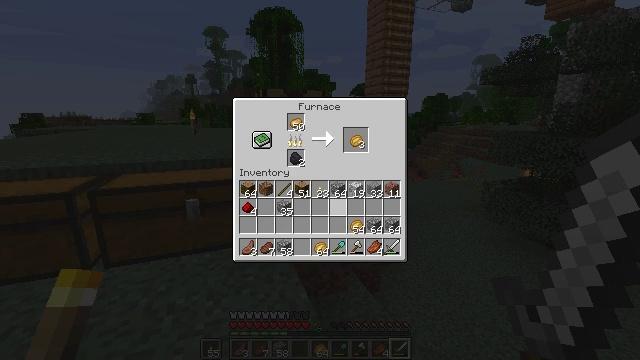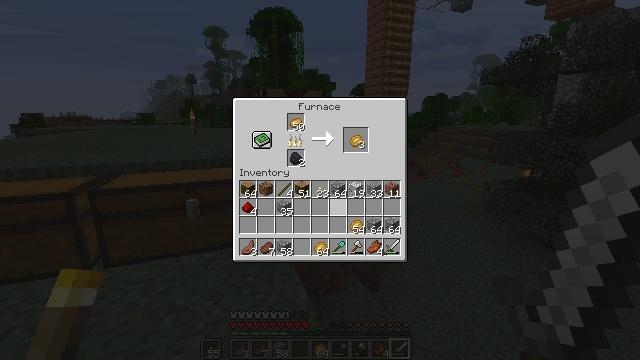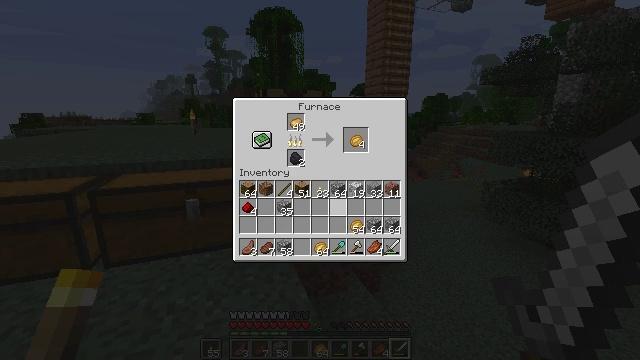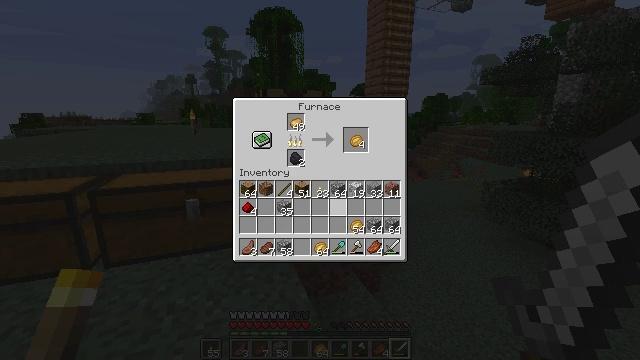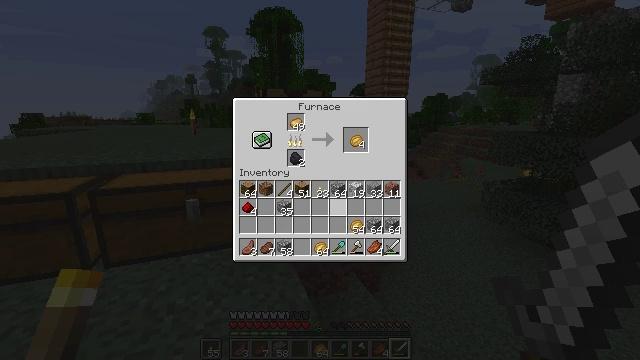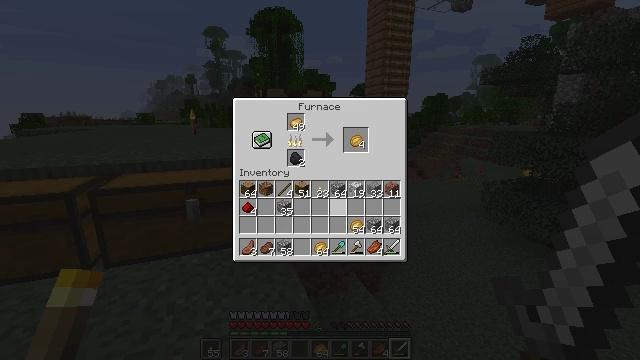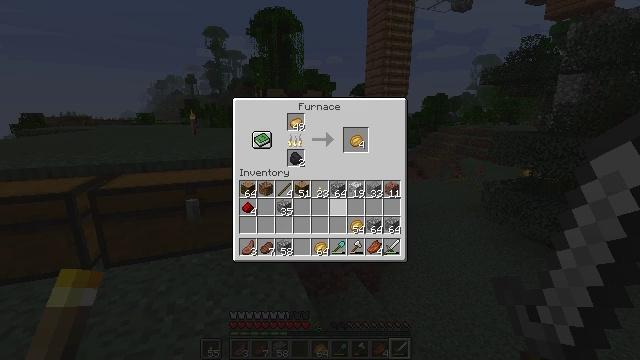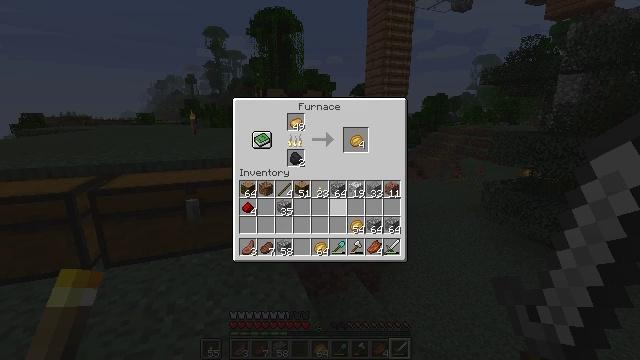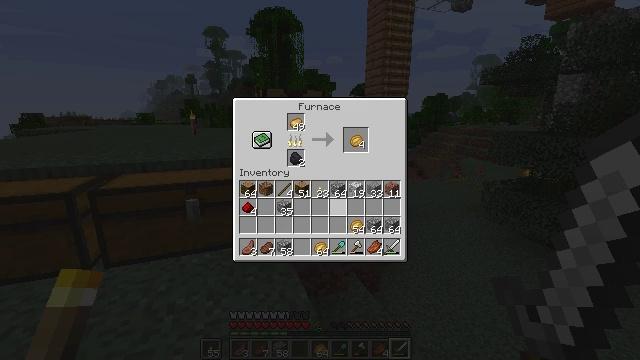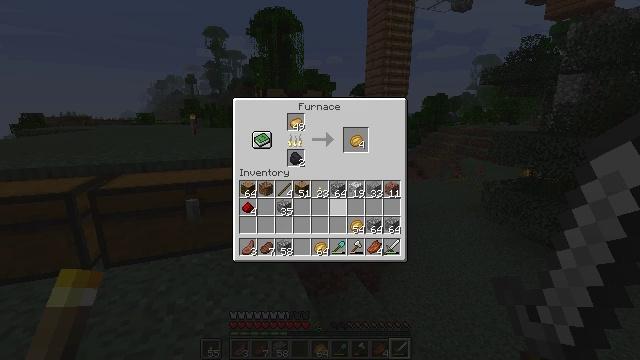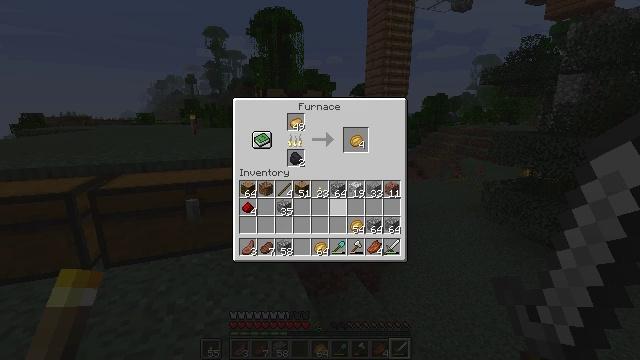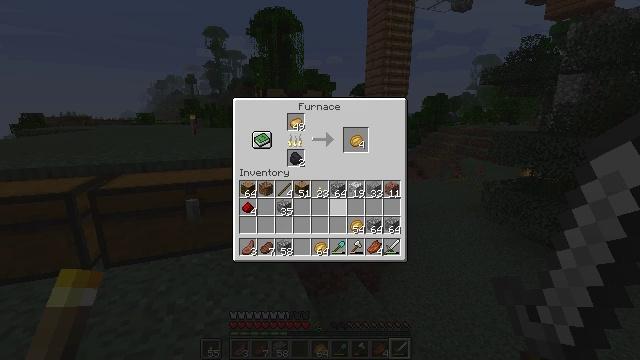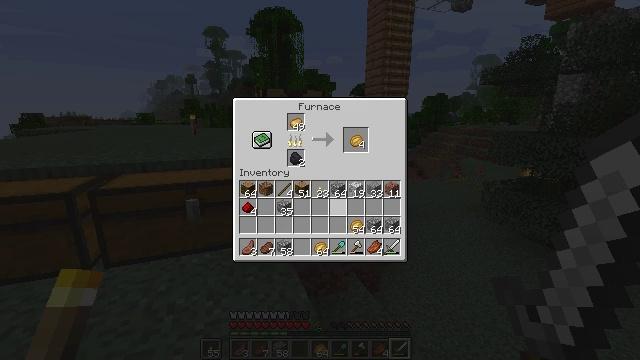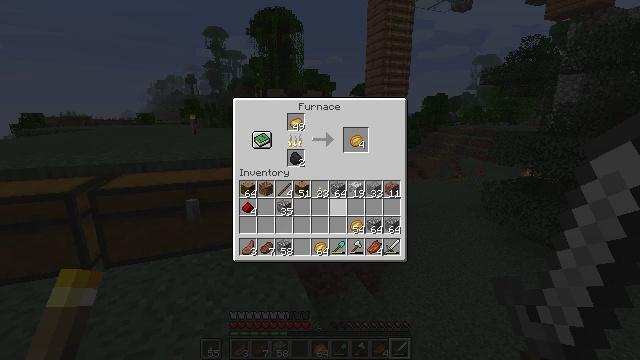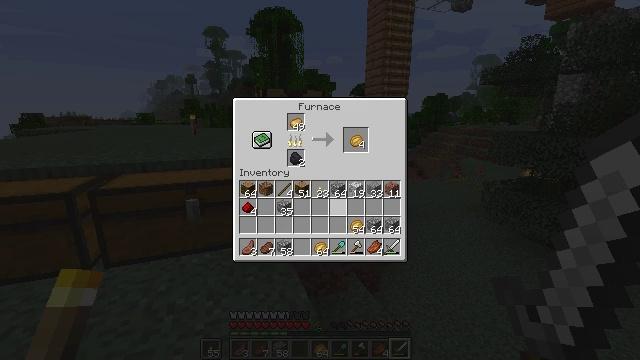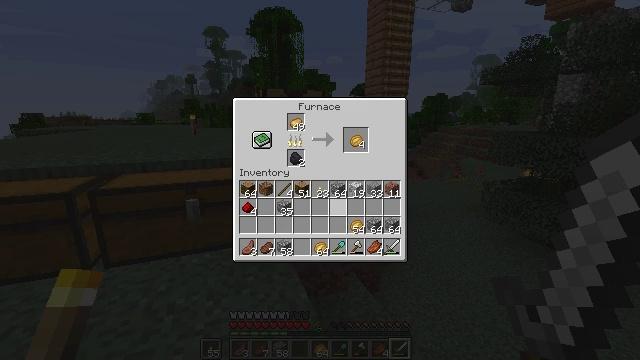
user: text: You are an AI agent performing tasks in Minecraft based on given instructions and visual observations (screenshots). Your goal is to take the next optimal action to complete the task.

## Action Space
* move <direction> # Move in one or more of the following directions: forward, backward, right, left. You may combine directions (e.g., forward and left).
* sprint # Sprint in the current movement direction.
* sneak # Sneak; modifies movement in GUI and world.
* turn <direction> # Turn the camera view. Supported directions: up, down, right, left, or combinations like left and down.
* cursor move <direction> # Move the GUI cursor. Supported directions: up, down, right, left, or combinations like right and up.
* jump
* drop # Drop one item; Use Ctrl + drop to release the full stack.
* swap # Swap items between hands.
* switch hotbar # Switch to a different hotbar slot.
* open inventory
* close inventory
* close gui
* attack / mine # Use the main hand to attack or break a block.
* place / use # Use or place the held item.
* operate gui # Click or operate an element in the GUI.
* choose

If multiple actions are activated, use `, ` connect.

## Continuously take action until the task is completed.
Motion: motion action
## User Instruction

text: Prepare a baked potato in the furnace.
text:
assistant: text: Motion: no_op
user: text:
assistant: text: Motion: no_op
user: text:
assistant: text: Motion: no_op
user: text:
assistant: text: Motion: no_op
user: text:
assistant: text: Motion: no_op
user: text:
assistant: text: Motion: no_op
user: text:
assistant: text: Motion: no_op
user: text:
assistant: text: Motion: no_op
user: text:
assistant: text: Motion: no_op
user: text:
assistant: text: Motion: no_op
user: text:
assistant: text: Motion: no_op
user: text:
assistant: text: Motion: no_op
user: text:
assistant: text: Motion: no_op
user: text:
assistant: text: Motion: no_op
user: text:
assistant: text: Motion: no_op
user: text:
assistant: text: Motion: no_op
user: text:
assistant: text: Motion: no_op
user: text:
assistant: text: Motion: no_op
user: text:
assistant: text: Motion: no_op
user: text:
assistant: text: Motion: no_op
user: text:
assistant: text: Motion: no_op
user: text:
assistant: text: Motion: no_op
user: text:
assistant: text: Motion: no_op
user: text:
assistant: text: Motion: no_op
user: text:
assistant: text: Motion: no_op
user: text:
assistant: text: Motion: no_op
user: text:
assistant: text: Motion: no_op
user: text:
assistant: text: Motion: no_op
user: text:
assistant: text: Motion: no_op
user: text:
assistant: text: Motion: no_op